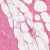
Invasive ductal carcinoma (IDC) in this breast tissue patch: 0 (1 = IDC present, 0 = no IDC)